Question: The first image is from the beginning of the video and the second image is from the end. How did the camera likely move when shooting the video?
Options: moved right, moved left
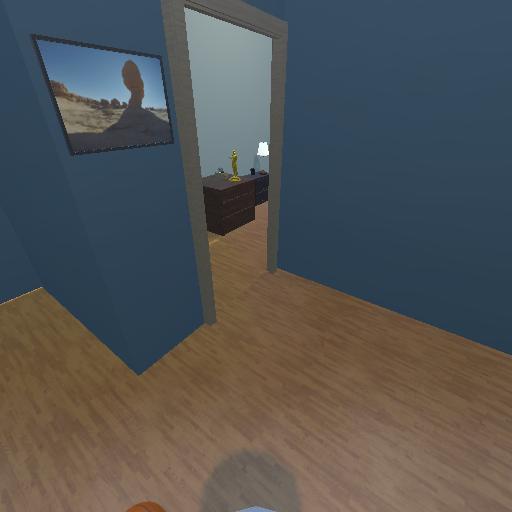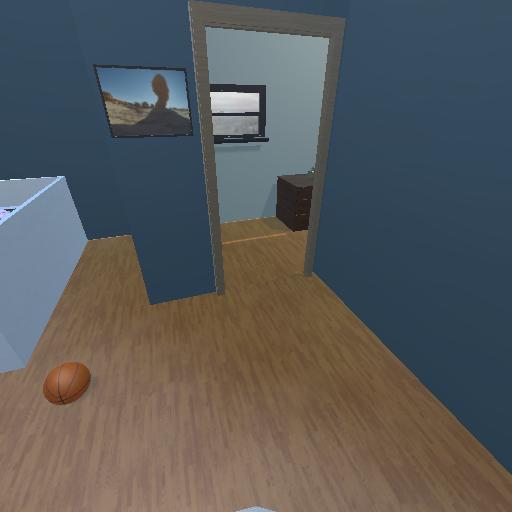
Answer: moved right